Question: I'm start to learn struts2 and don't know many of it feachers help me please.
I have such action class
'''
public class LoginAction extends ActionSupport {
private String login;
private String password;
private Collection<News> newses = new ArrayList<News>();
public String execute() {
UserDao userDao = new UserDao();
if(userDao.checkUser(getLogin(),getPassword())){
NewsDao newDao = new NewsDao();
setNewses(newDao.getAllNews());
return SUCCESS;
}
return ERROR;
}
public String getLogin() {
return login;
}
public void setLogin(String login) {
this.login = login;
}
public String getPassword() {
return password;
}
public void setPassword(String password) {
this.password = password;
}
public Collection<News> getNewses() {
NewsDao newDao = new NewsDao();
setNewses(newDao.getAllNews());
return newses;
}
public void setNewses(Collection<News> newses) {
this.newses = newses;
}
}
'''
and when execute method returns Success it redirected to 'news.jsp'
'''
<%@ page contentType="text/html;charset=UTF-8" language="java" %>
<%@ taglib prefix="s" uri="/struts-tags"%>
<html>
<head>
<title><s:text name="news.page.title"/></title>
</head>
<body>
<s:text name="news.page.main.label"/>
<s:iterator status="stat" value="newses">
<s:property value="title"/>
<s:property value="body"/>
<s:property value="user.name"/>
</s:iterator>
<s:include value="../jspf/footer.jsp" />
</body>
</html>
'''
but in result it displayes something like this

and don't display my collection..(textfield and textarea with button from footer-page)
help me please tell what I made wrong
Thanks
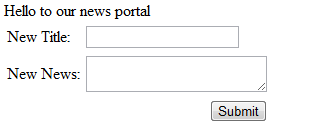
Answer: Your getter/setter should in synch with attribute name.
Example:
'''
getNewses()
{
...
}
'''
not
'''
getNews(){ ...}
'''